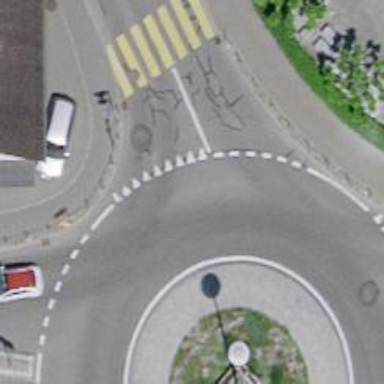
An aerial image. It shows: Asphalt road that is secondary route leading to roundabout.